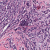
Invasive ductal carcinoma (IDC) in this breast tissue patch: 1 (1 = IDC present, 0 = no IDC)